【题型】选择题　【知识点】立体几何　【难度】medium
如图，在圆锥 $PO$ 的轴截面 $PAB$ 中，$\angle APB = 60^\circ$，有一小球 $O_1$ 内切于圆锥（球面与圆锥的侧面、底面都相切），设小球 $O_1$ 的体积为 $V_1$，圆锥 $PO$ 的体积为 $V$，则 $V_1 : V$ 的值为（ ）

\noindent A. $\frac{1}{3}$ \hfill B. $\frac{4}{9}$ \hfill C. $\frac{5}{9}$ \hfill D. $\frac{2}{3}$
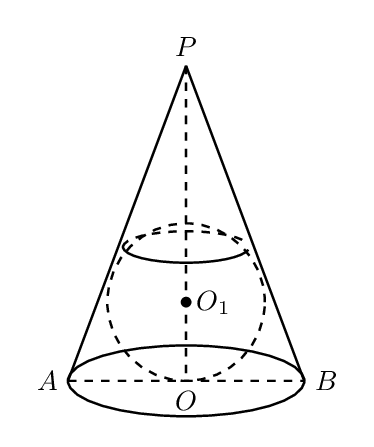
【解答】

\noindent \textbf{【答案】} B

\vspace{0.2cm}
\noindent \textbf{【分析】} 采用数形结合，假设小球$O_1$的半径为$r$，圆$O$的半径为$R$，然后计算$\dfrac{r}{R}=\dfrac{\sqrt{3}R-r}{2R}$，可得$R=\sqrt{3}r$，然后根据体积公式简单计算，可得结果.

\vspace{0.2cm}
\noindent \textbf{【详解】} 如图

设小球$O_1$的半径为$r$，圆$O$的半径为$R$
由$\triangle POB \sim \triangle PMO_1$
所以$\dfrac{PO_1}{PB}=\dfrac{O_1M}{OB}$
由$\angle APB=60^\circ$，所以$OP=R\tan\angle OBP=R\tan60^\circ=\sqrt{3}R$
$PB=\dfrac{OB}{\sin\dfrac{\angle APB}{2}}=2R$
所以$\dfrac{r}{R}=\dfrac{\sqrt{3}R-r}{2R}$，则$R=\sqrt{3}r$
所以$V_1=\dfrac{4\pi r^3}{3}$,$V=\dfrac{1}{3}\cdot\pi R^2\cdot\sqrt{3}R=\dfrac{\sqrt{3}\pi R^3}{3}=3\pi r^3$
所以$\dfrac{V_1}{V}=\dfrac{4}{9}$，
故选：B.

\vspace{0.2cm}
\noindent \textbf{【点睛】} 本题考查球体、锥体的体积以及内切问题，本题难点在于找到$R=\sqrt{3}r$，读懂题意，细心计算，属基础题.
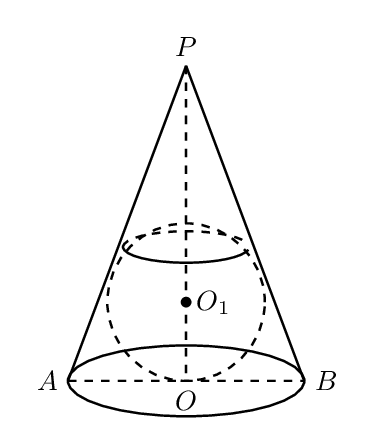